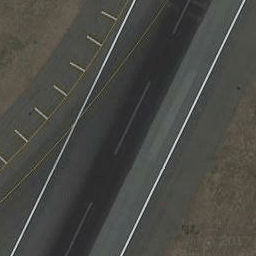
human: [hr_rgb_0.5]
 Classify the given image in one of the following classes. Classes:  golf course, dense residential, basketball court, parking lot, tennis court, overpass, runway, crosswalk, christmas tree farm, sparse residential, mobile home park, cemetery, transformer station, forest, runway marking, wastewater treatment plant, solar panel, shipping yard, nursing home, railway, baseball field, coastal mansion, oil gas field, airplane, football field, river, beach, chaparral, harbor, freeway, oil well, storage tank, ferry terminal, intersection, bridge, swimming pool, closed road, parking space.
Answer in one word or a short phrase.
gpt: runway